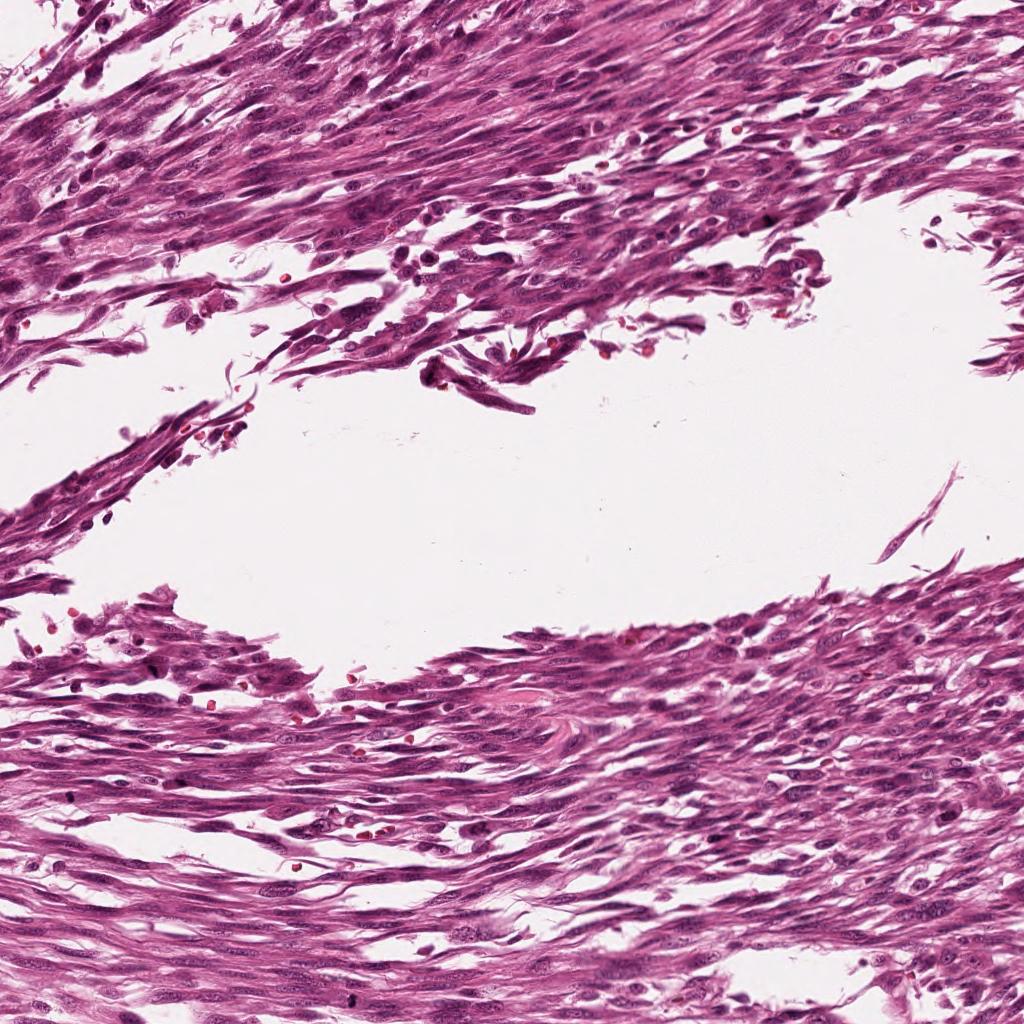
Label: Viable